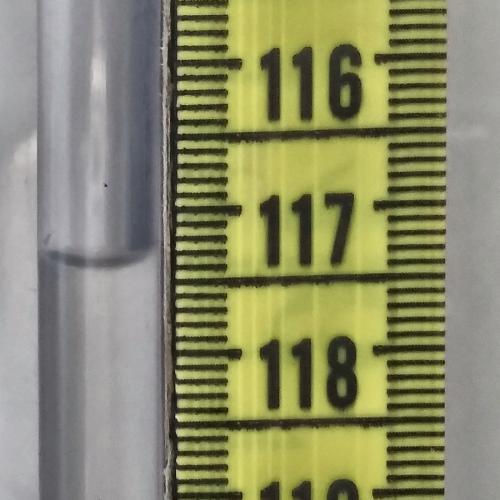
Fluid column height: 117.3 cm